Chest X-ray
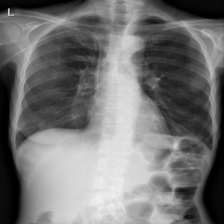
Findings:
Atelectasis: positive
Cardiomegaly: negative
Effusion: negative
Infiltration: negative
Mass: negative
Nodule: negative
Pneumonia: negative
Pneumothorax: negative
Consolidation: negative
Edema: negative
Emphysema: negative
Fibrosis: negative
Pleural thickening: negative
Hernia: negative